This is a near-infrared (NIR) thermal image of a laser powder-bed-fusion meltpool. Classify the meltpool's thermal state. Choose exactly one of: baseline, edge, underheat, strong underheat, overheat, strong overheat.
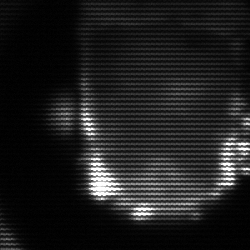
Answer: baseline